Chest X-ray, PA view. Patient: 21 years old, sex F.
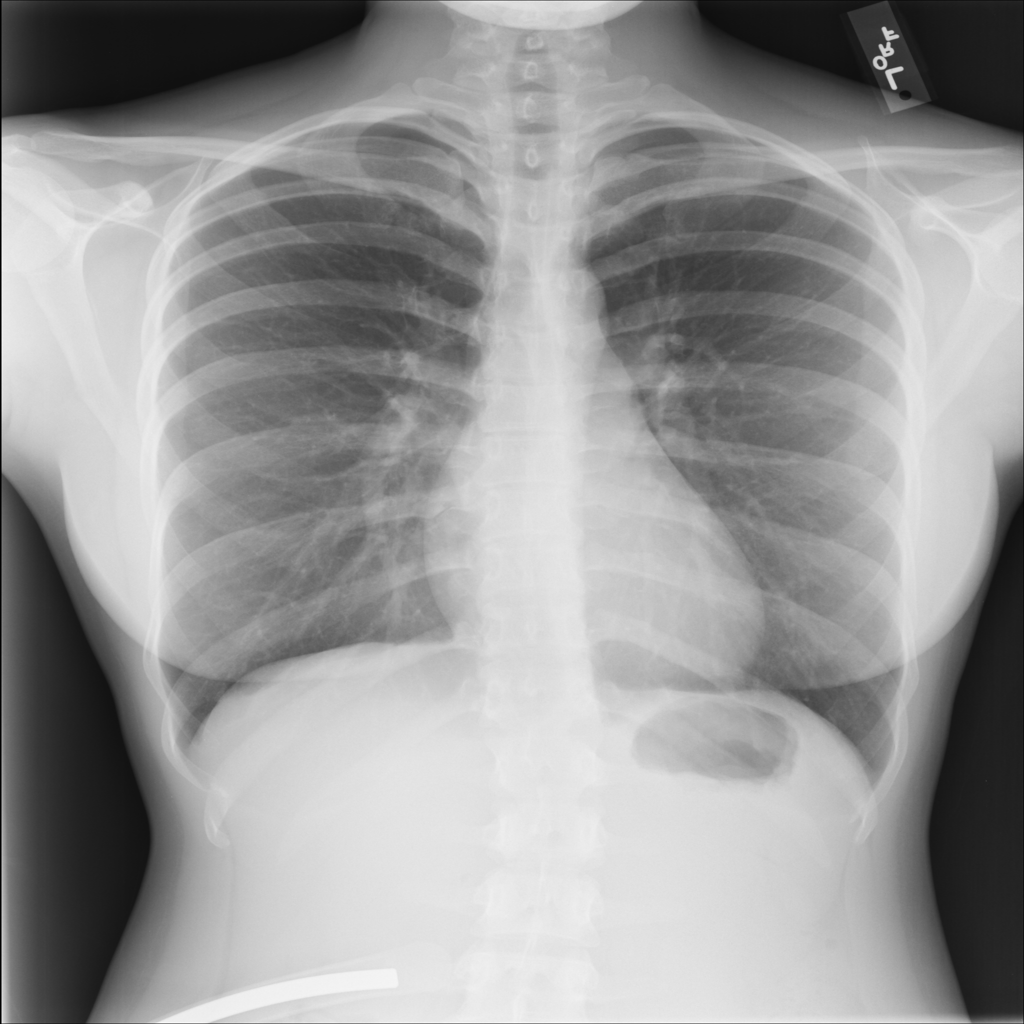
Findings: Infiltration